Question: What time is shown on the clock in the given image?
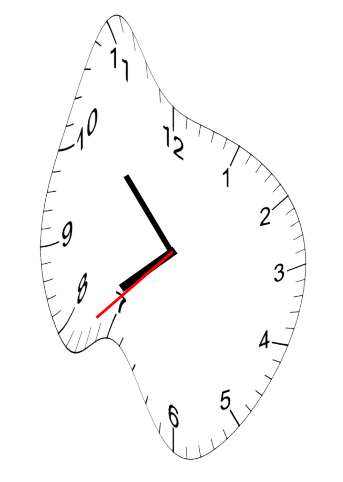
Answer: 07:52:38